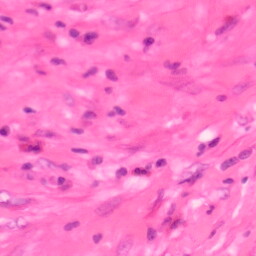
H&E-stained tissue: Colon